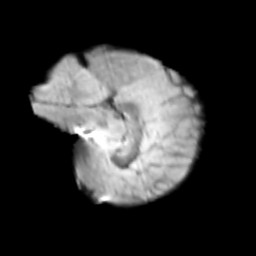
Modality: T2w
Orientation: sagittal
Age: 11
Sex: female
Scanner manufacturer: siemens
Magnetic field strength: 3 T
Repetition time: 3.8 s
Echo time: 0.07 s